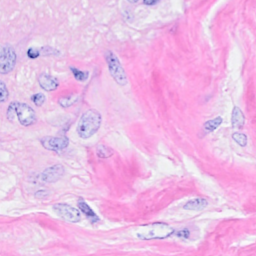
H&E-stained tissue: Breast